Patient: sex M, age 46
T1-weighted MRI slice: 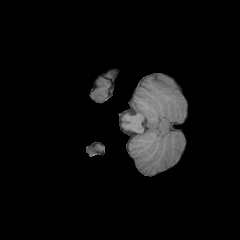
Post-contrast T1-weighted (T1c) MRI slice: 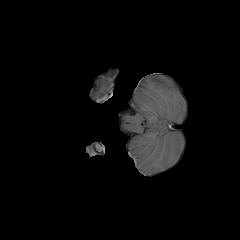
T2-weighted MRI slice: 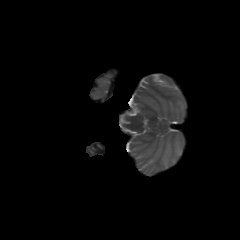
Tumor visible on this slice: no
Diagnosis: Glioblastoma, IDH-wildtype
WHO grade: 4